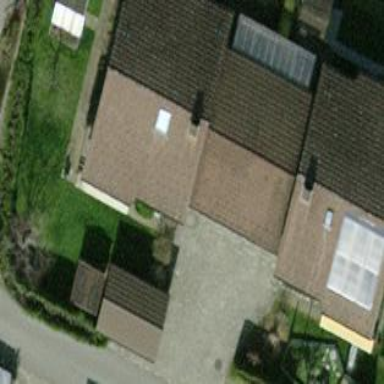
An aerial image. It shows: Semidetached house.